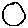
Label: circle